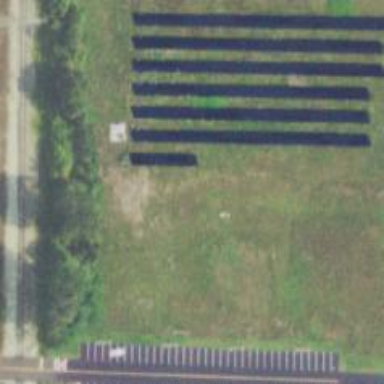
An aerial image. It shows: Solar power plant utilizing photovoltaic technology to produce electricity.